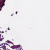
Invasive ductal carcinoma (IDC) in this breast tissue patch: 1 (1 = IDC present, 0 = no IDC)